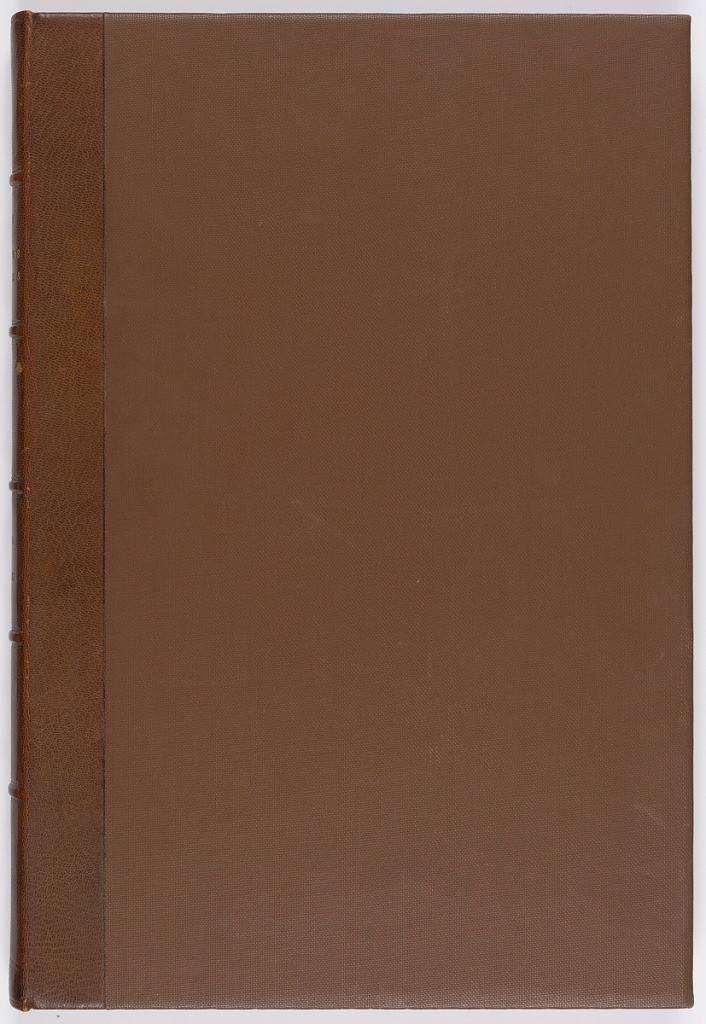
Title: Recueil de decorations intérieures comprenant tout ce qui a rapport a l'ornement
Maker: Charles Percier, French, 1764–1838
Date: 1812
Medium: Etching on cream wove paper
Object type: Book, Print
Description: Book by Charles Percier and Pierre-François-Léonard Fontaine, "Recueil de decorations intérieures comprenant tout ce qui a rapport a l'ornement" (1801-12).